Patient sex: M
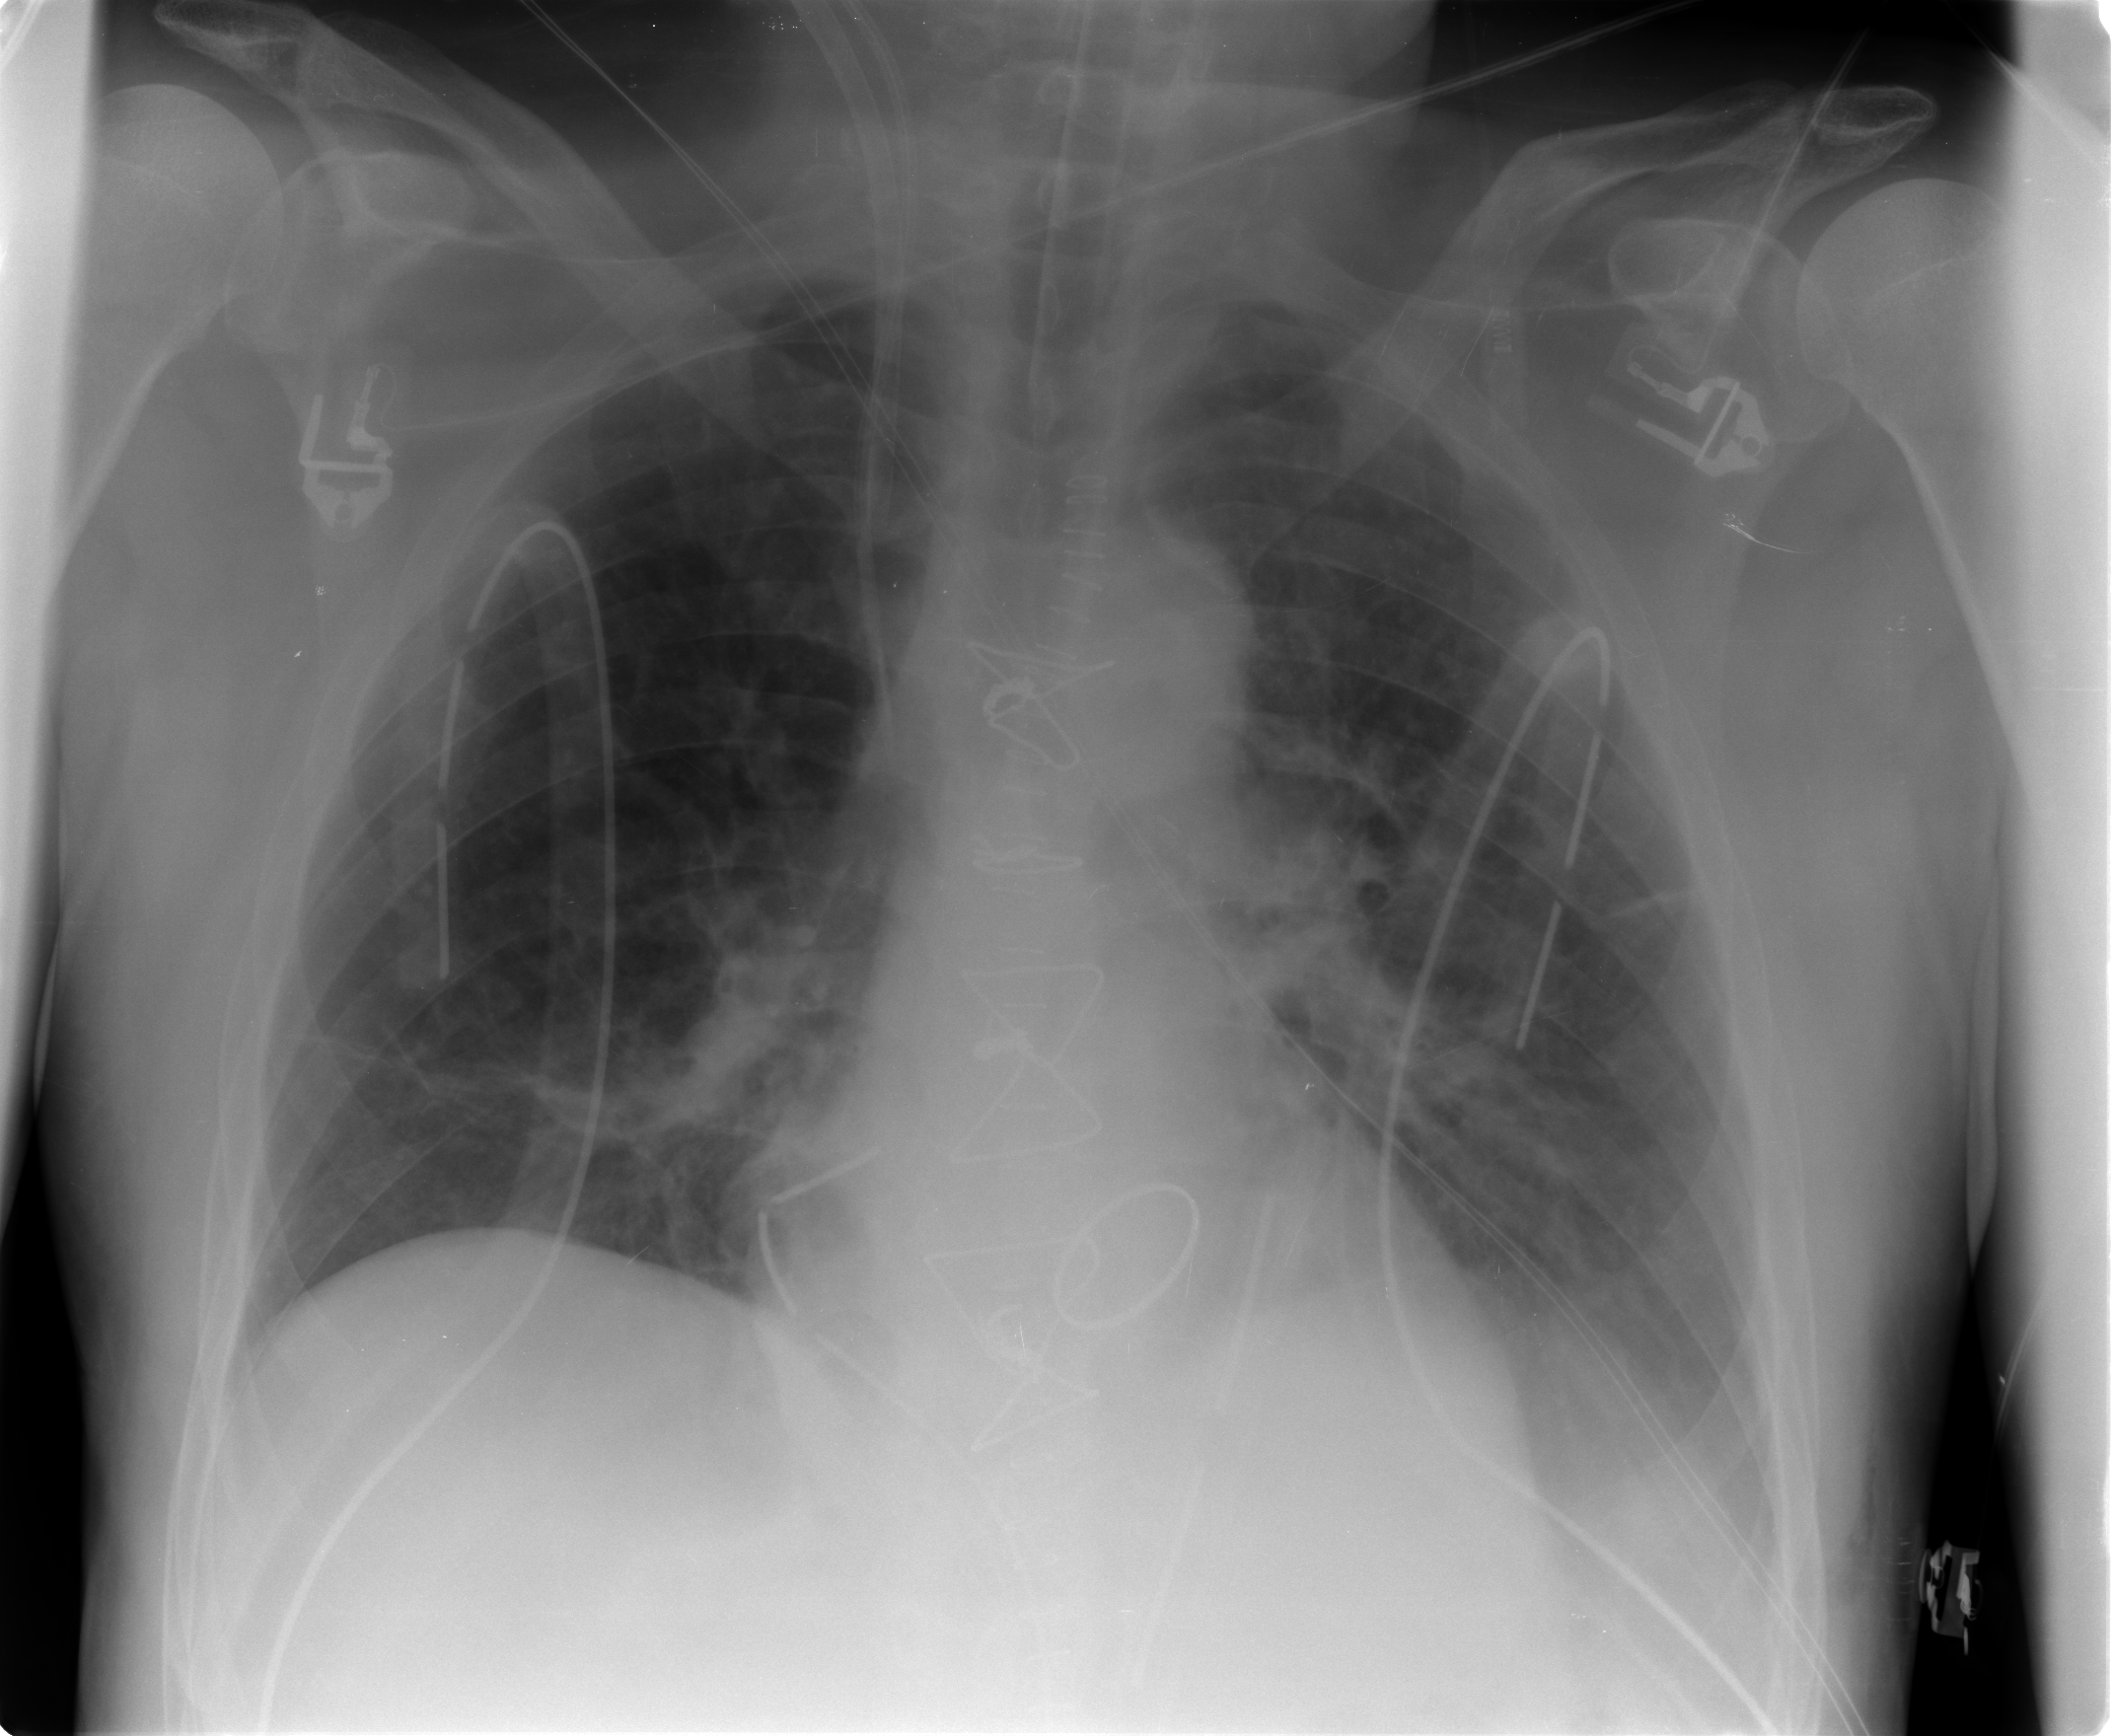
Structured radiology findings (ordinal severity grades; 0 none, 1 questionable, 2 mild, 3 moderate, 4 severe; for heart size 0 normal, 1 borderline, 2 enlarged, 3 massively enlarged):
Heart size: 0
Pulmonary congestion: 2
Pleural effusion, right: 0
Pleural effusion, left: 2
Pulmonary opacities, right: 0
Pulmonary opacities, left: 0
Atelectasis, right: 2
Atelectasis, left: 1